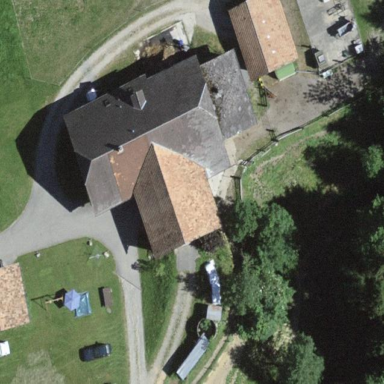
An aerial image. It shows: Farm building.